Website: ulta-beauty
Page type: customer-info-address
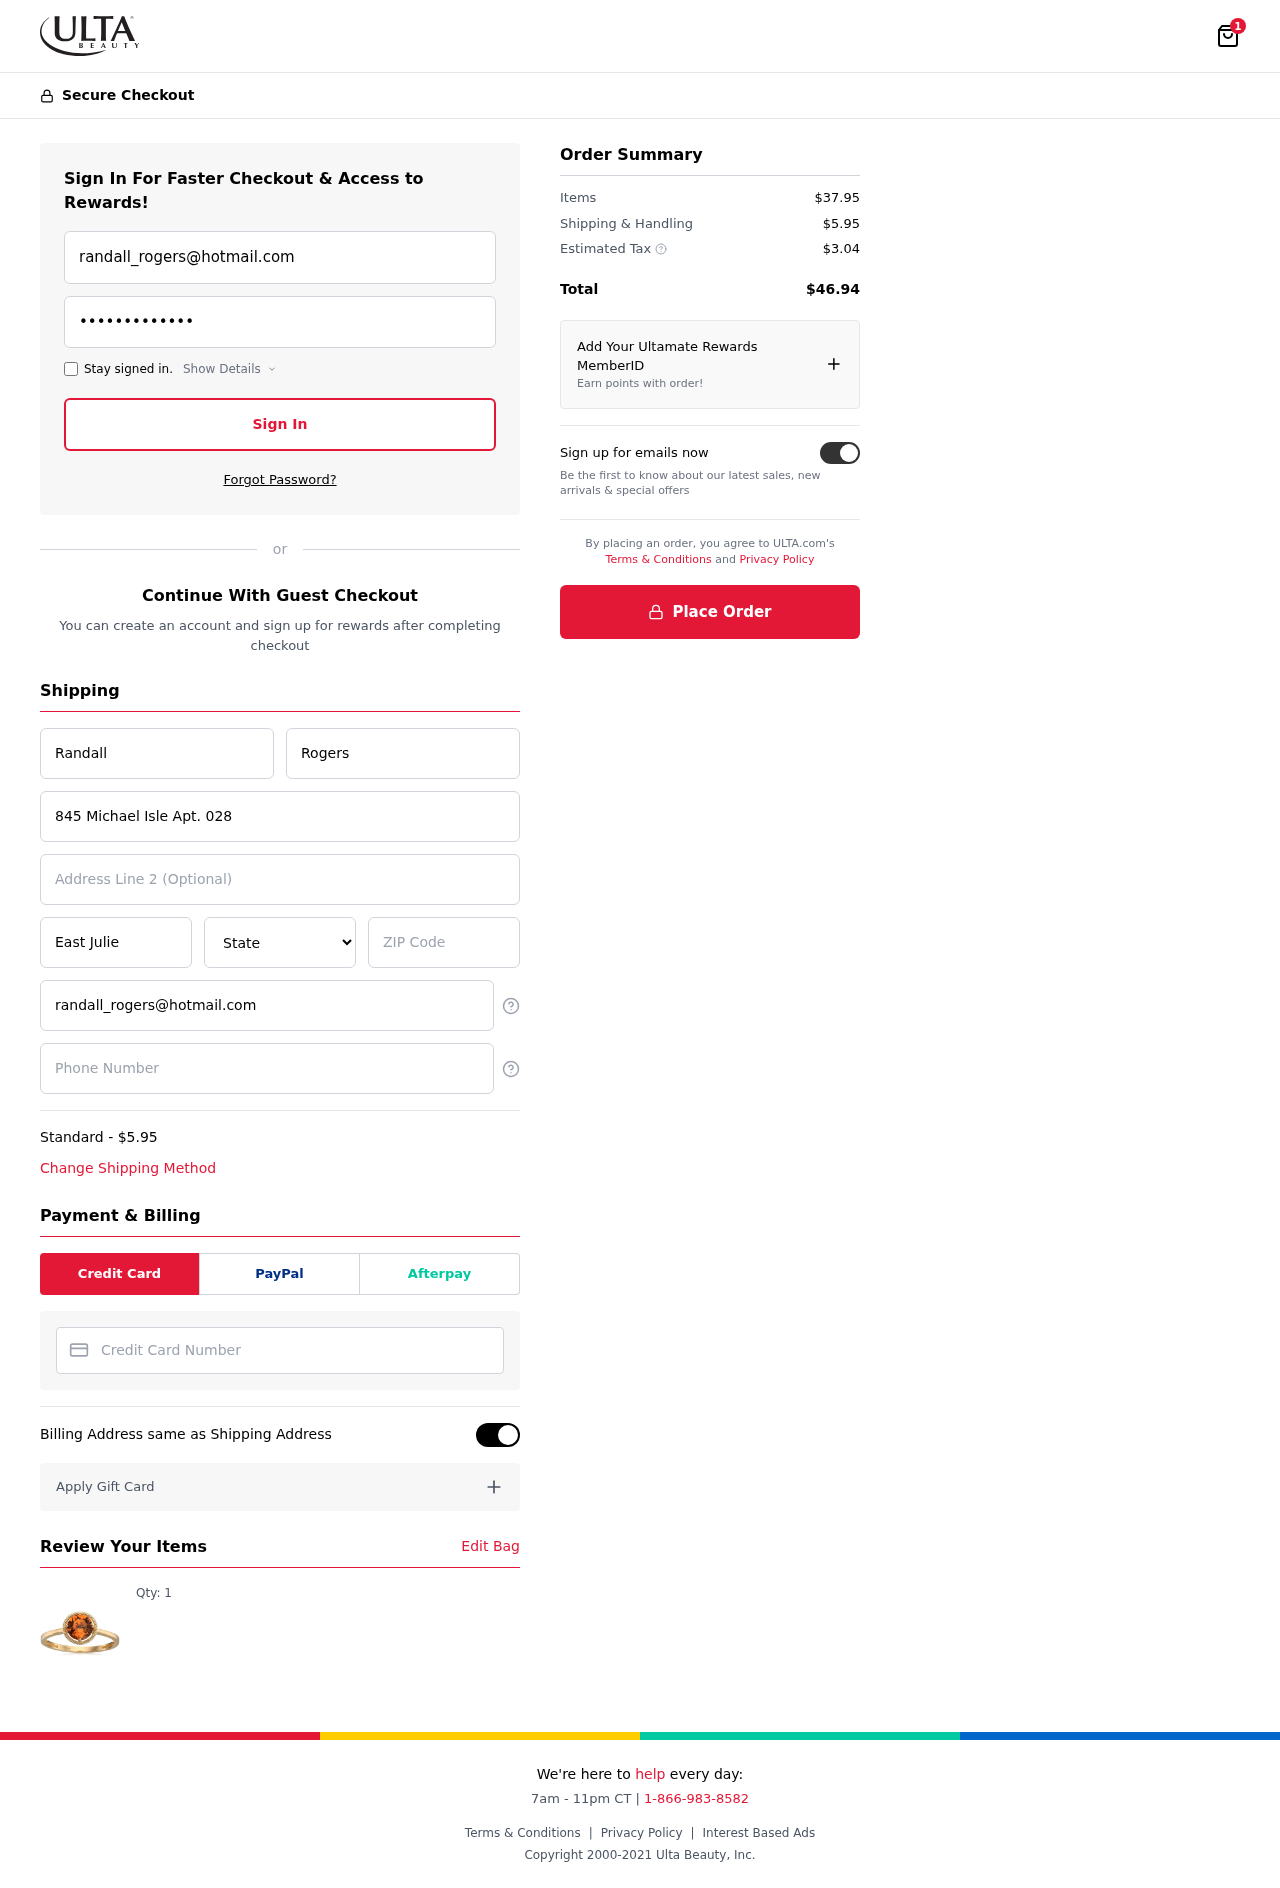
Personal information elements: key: PII_CARD_NUMBER
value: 3487 3889 0268 275
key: PII_CITY
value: East Julie
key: PII_EMAIL
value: randall_rogers@hotmail.com
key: PII_FIRSTNAME
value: Randall
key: PII_LASTNAME
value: Rogers
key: PII_PHONE
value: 9173607832
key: PII_POSTCODE
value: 02139
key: PII_STATE
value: Delaware
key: PII_STREET
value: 845 Michael Isle Apt. 028
Product elements: key: PRODUCT1_QUANTITY
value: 1
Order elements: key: ORDER_NUM_ITEMS
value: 1
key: ORDER_SHIPPING_COST
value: $5.95
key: ORDER_ITEMS_TOTAL
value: $37.95
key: ORDER_SHIPPING_COST2
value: $5.95
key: ORDER_TAX
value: $3.04
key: ORDER_TOTAL
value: $46.94